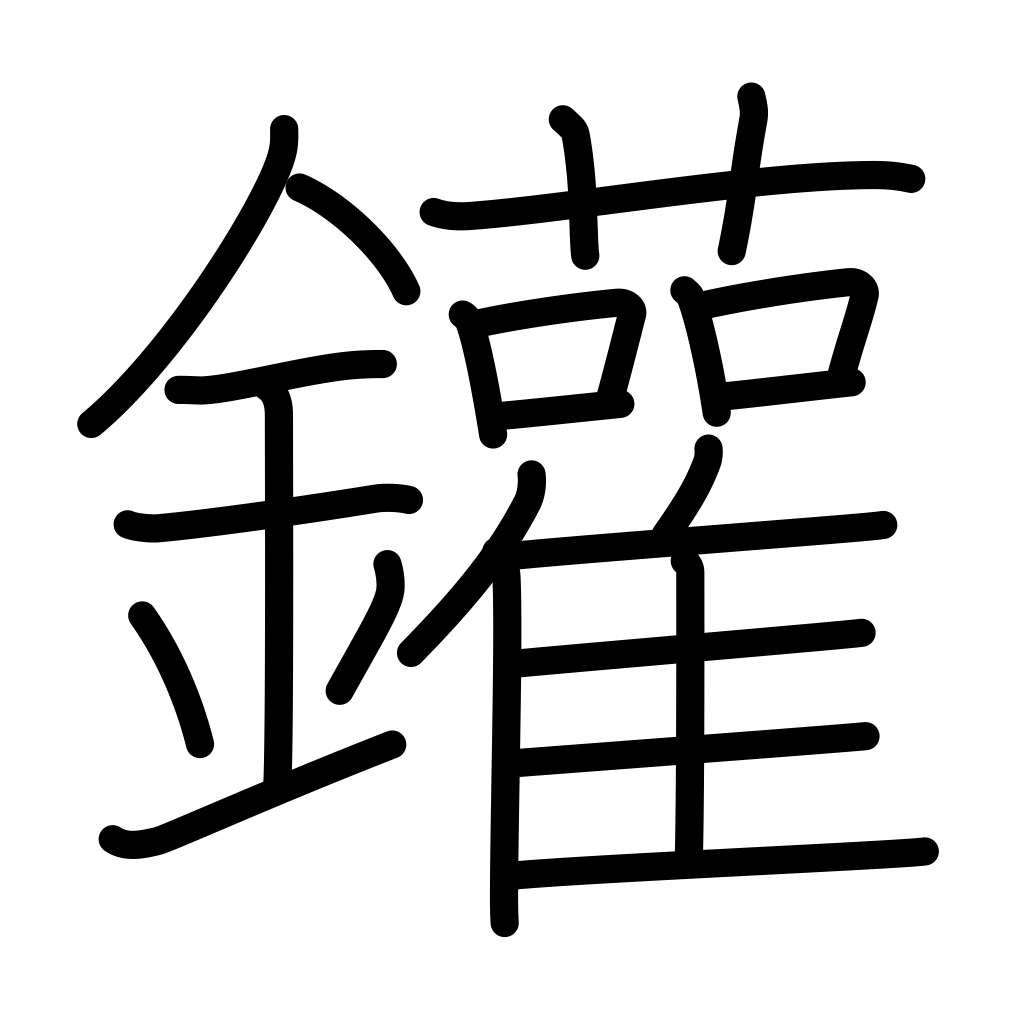
Meaning: steam boiler